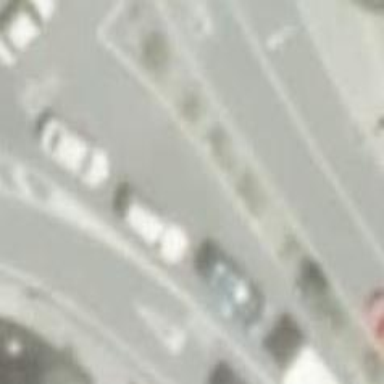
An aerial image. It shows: Road with traffic signals.